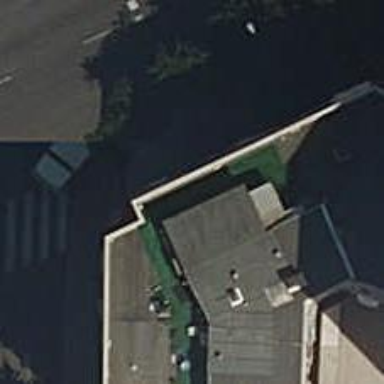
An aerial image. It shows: Clinic.